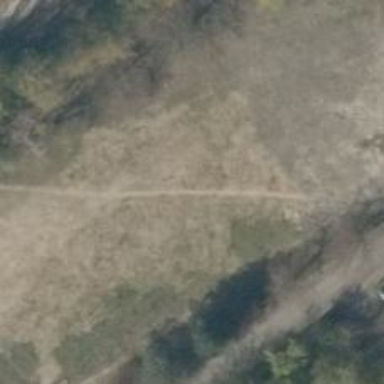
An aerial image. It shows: Grassy path.